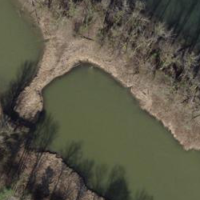
EUNIS habitat code: 15
Species observed at this site:
Fulica atra
Anas crecca
Anas platyrhynchos
Mergus merganser